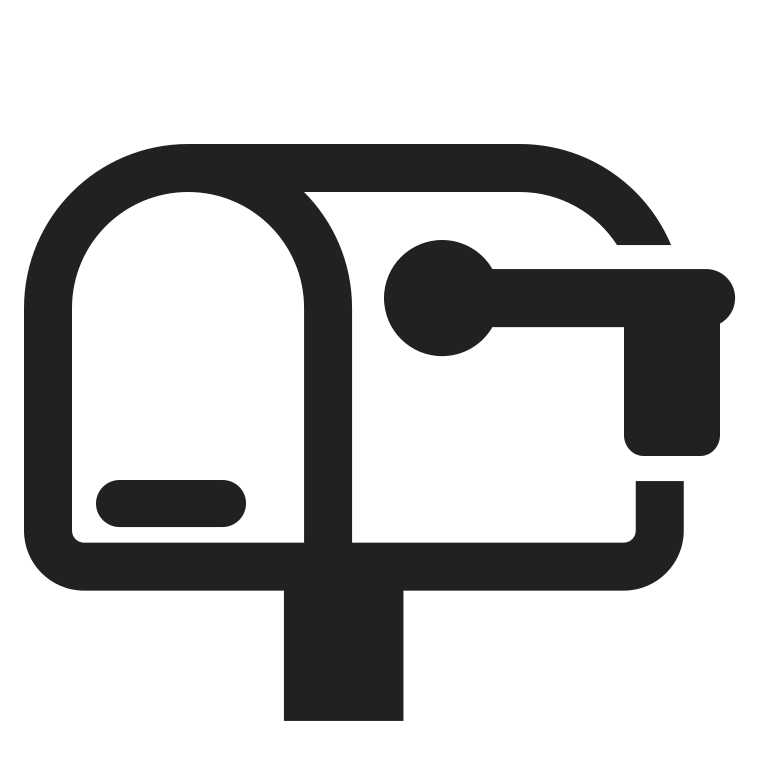
closed mailbox with lowered flag high contrast